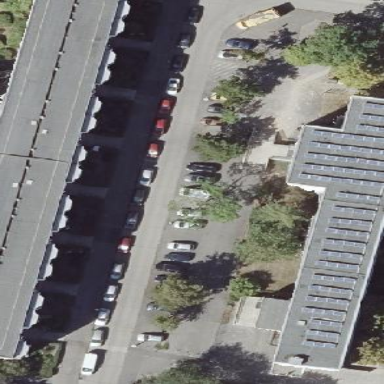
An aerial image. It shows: Street side parking area.